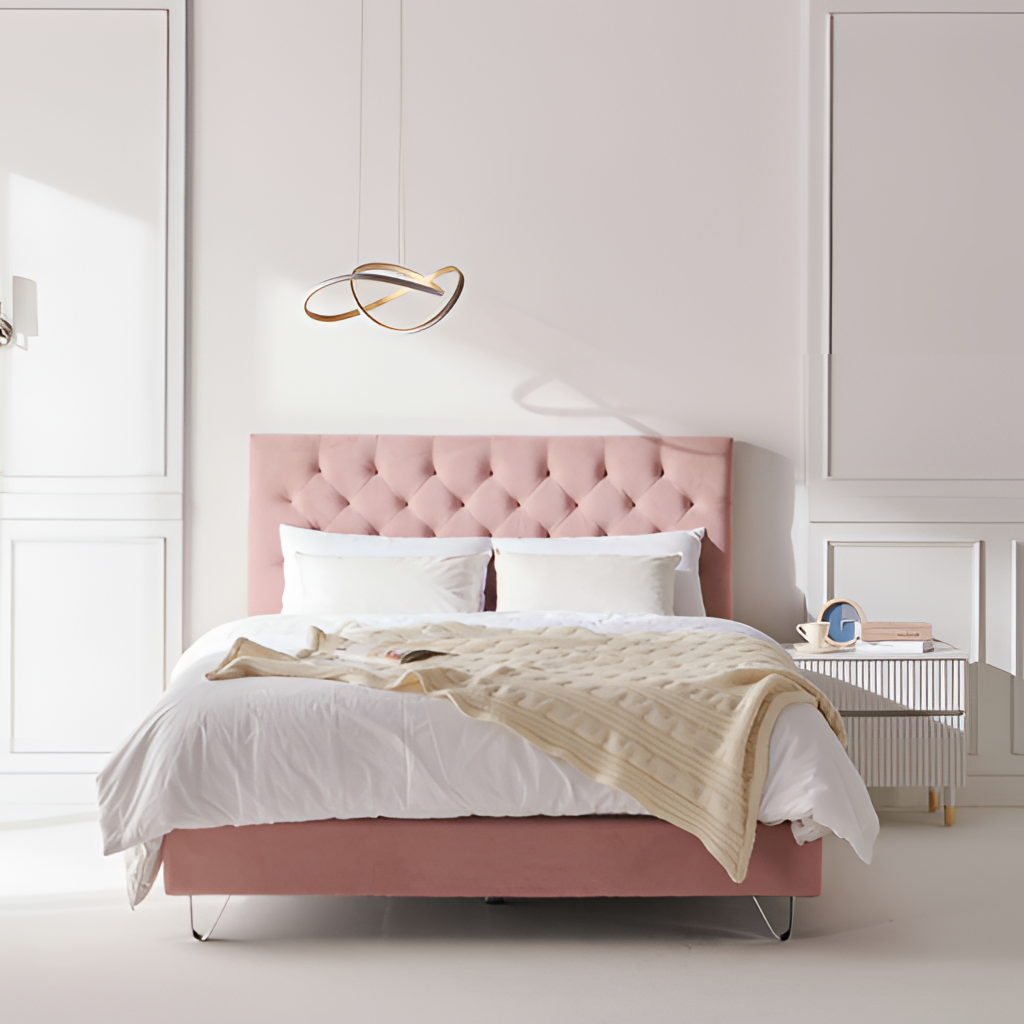
bedroom, pink velvet bed, carpet flooring, with solid pattern, contemporary, paint wallpaper, with solid pattern